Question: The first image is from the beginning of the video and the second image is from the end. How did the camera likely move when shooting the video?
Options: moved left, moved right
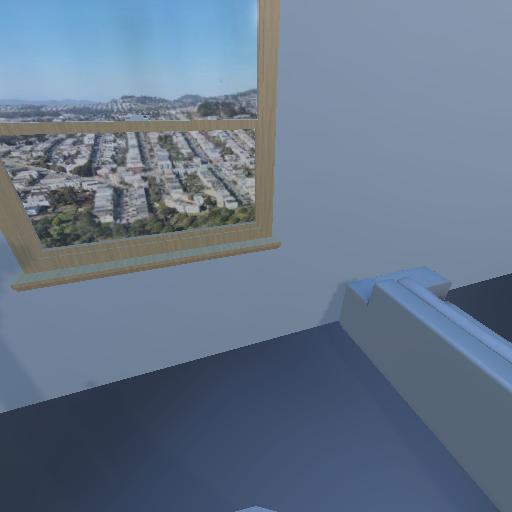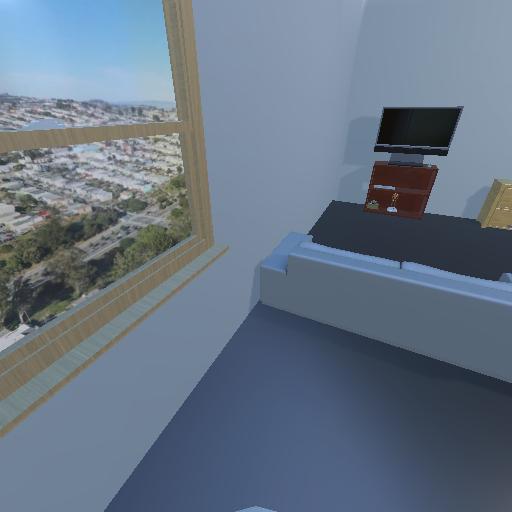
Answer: moved left